Question: I'm trying to put the following formulas inside an ArrayFormula but the result is wrong (keep providing the first row result):
'''
=INDEX($D$2:$AKA;match($A2:A;$A$2:A;false);MATCH(DATE(YEAR(TODAY());MONTH(TODAY());1);$D$1:$AKA$1;false))
'''
'''
=arrayformula(IF(LEN($A$2:A);INDEX($D$2:$AKA;match($A2:A;$A$2:A;false);MATCH(DATE(YEAR(TODAY());MONTH(TODAY());1);$D$1:$AKA$1;false));))
'''

<URL>
Thanks in advance,
Nick
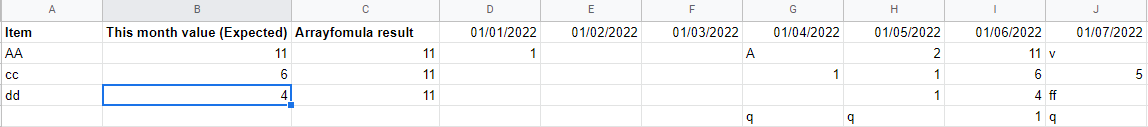
Answer: use:
'''
=INDEX(IFERROR(HLOOKUP(EOMONTH(TODAY(); -1)+1; D1:1000; IF(A2:A="";;ROW(A2:A)); 0)))
'''
<URL>